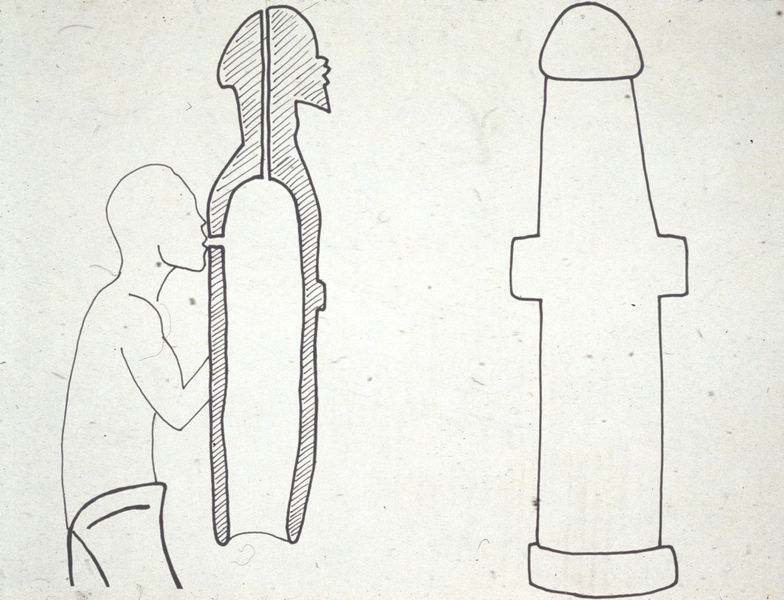
Titel: Antropomorphe Trompete, Schema (Ritualinstrument)
Künstler: Bembé (afrikanischer Stamm)
Standort: Mouyoundzi (Rep. Kongo)
Institution: unbekannt
Schlagwörter: mann, weiß, grau, mund, schwarz, skizze, zeichnung, arm, mensch, inszenierung, model, geschlossen, form, schraffur, puppe, schema, negativ, blasen, riss, anleitung, phallus, hydrant, hohlform, aufblasen, gussform, kokille, rreanimieren, wiederbeatmen, mann bläst skulptur in den rücken, rechts ein phallusartiger gegenstand